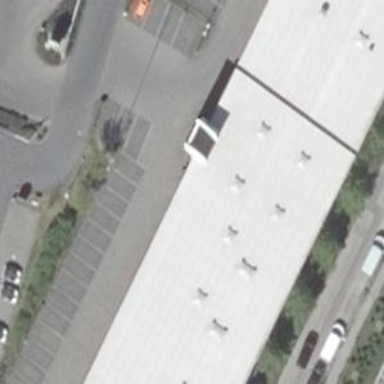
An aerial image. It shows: Car repair shop.